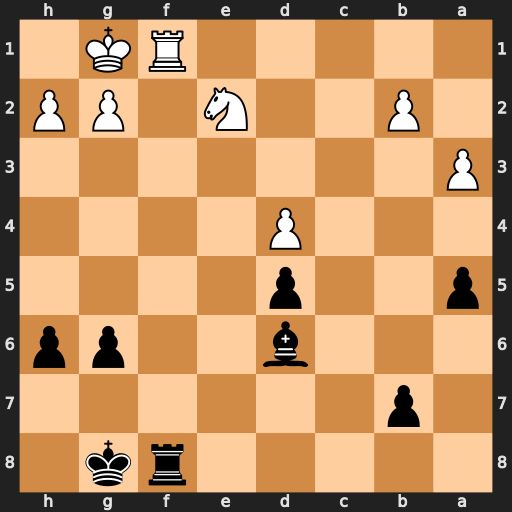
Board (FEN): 5rk1/1p6/3b2pp/p2p4/3P4/P7/1P2N1PP/5RK1
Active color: b
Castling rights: -
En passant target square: -
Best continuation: Bxh2+ Kxh2 Rxf1